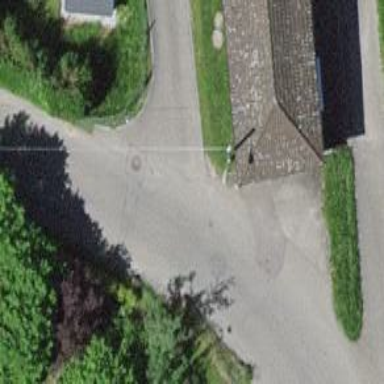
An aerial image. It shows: Paved tertiary road.